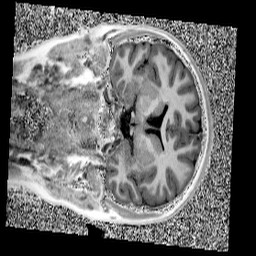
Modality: UNIT1
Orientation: coronal
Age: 12
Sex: female
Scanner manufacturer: siemens
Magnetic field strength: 3 T
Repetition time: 4 s
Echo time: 0.00299 s